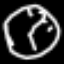
Label: clock